Interaction volume radius: 10 \u00c5
Interaction volume height: 15 \u00c5
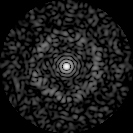
Disorder parameter: 0.8593